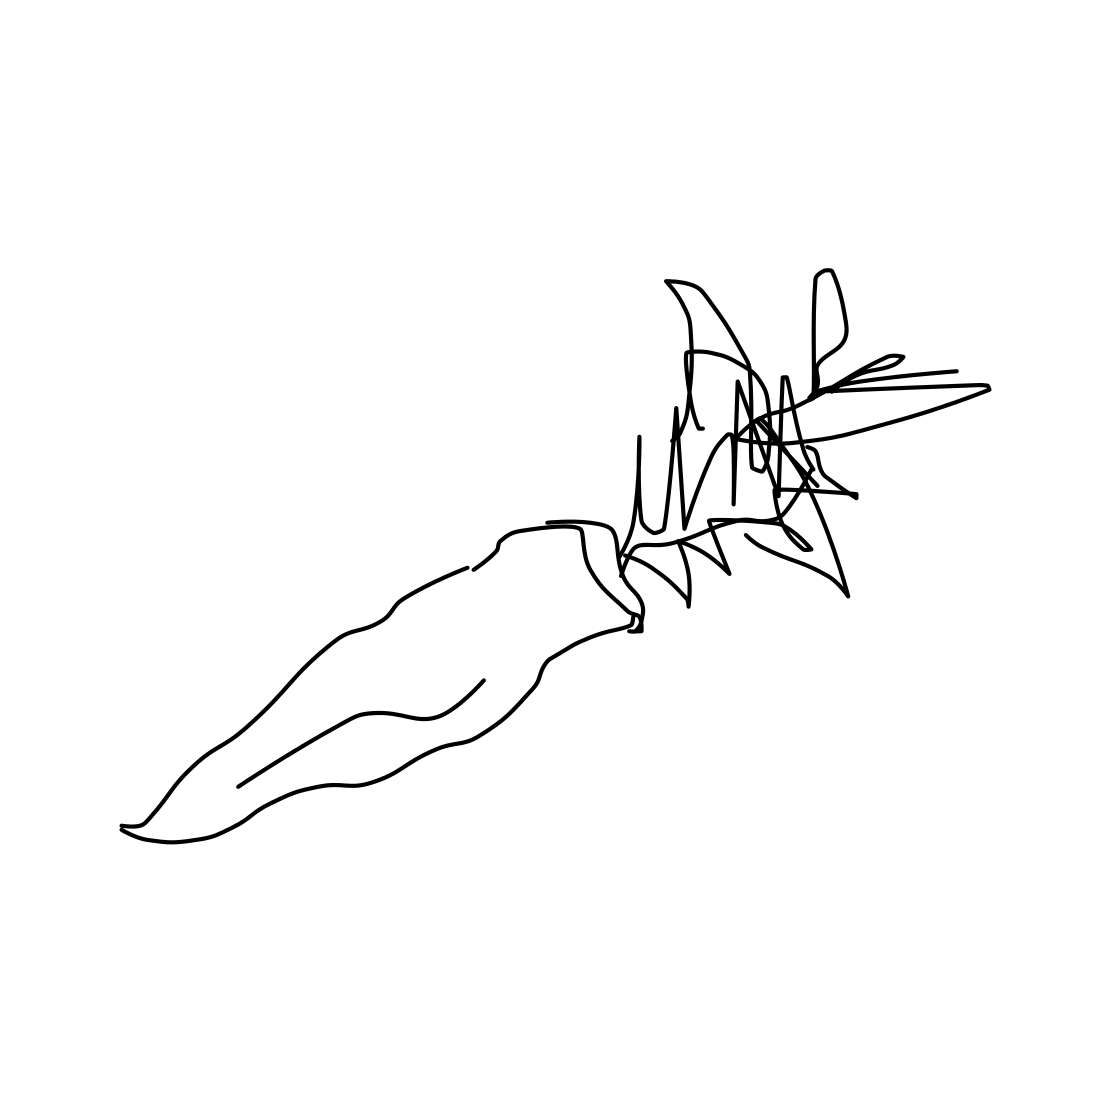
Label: carrot